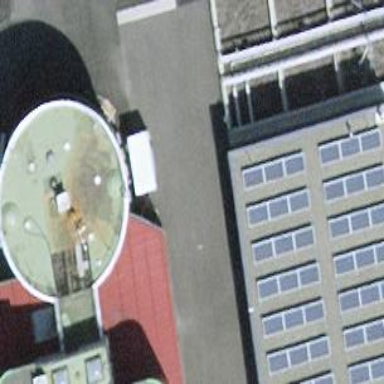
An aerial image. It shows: View of roof of building.